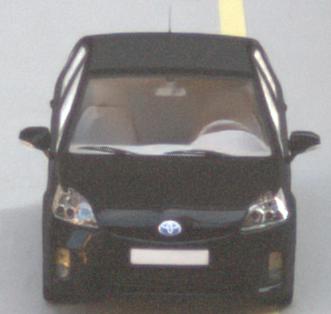
Make: Toyota
Model: Prius 1.5 Hybrid
Detailed model: Prius (HW2)
Model produced from: 2006/03
Model produced until: 2009/06
Doors: 5
Color: black
Road condition: dry road
Daytime: morning or afternoon
Contrast: medium contrast